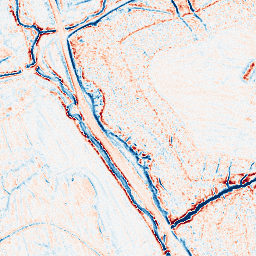
Category: edge_preserving
Decomposition family: anisotropic_diffusion
Decomposition parameters: iterations: 10
kappa: 100
gamma: 0.15
Upsampling method: bicubic
Upsampling parameters: scale: 8
Upsampling scale: 8